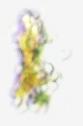
Label: Detritus